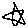
Label: star